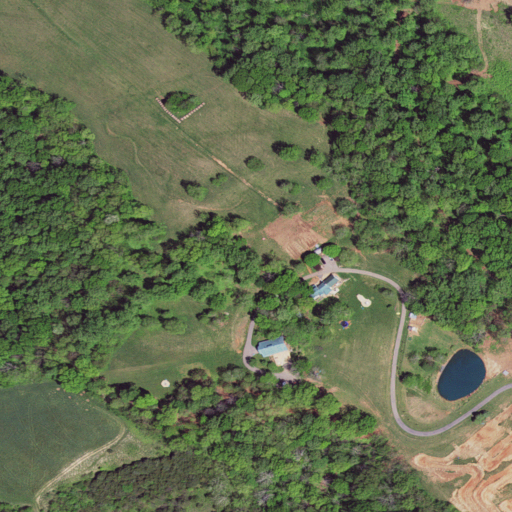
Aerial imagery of mountain in Virginia named Turkey Hill containing deciduous forest, pasture, and open development